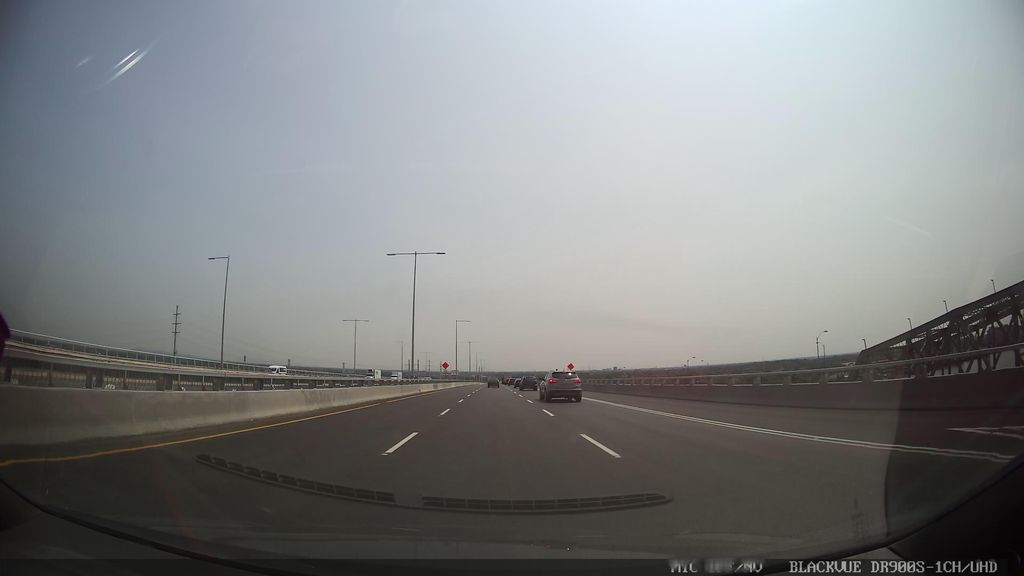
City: montreal